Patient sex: M
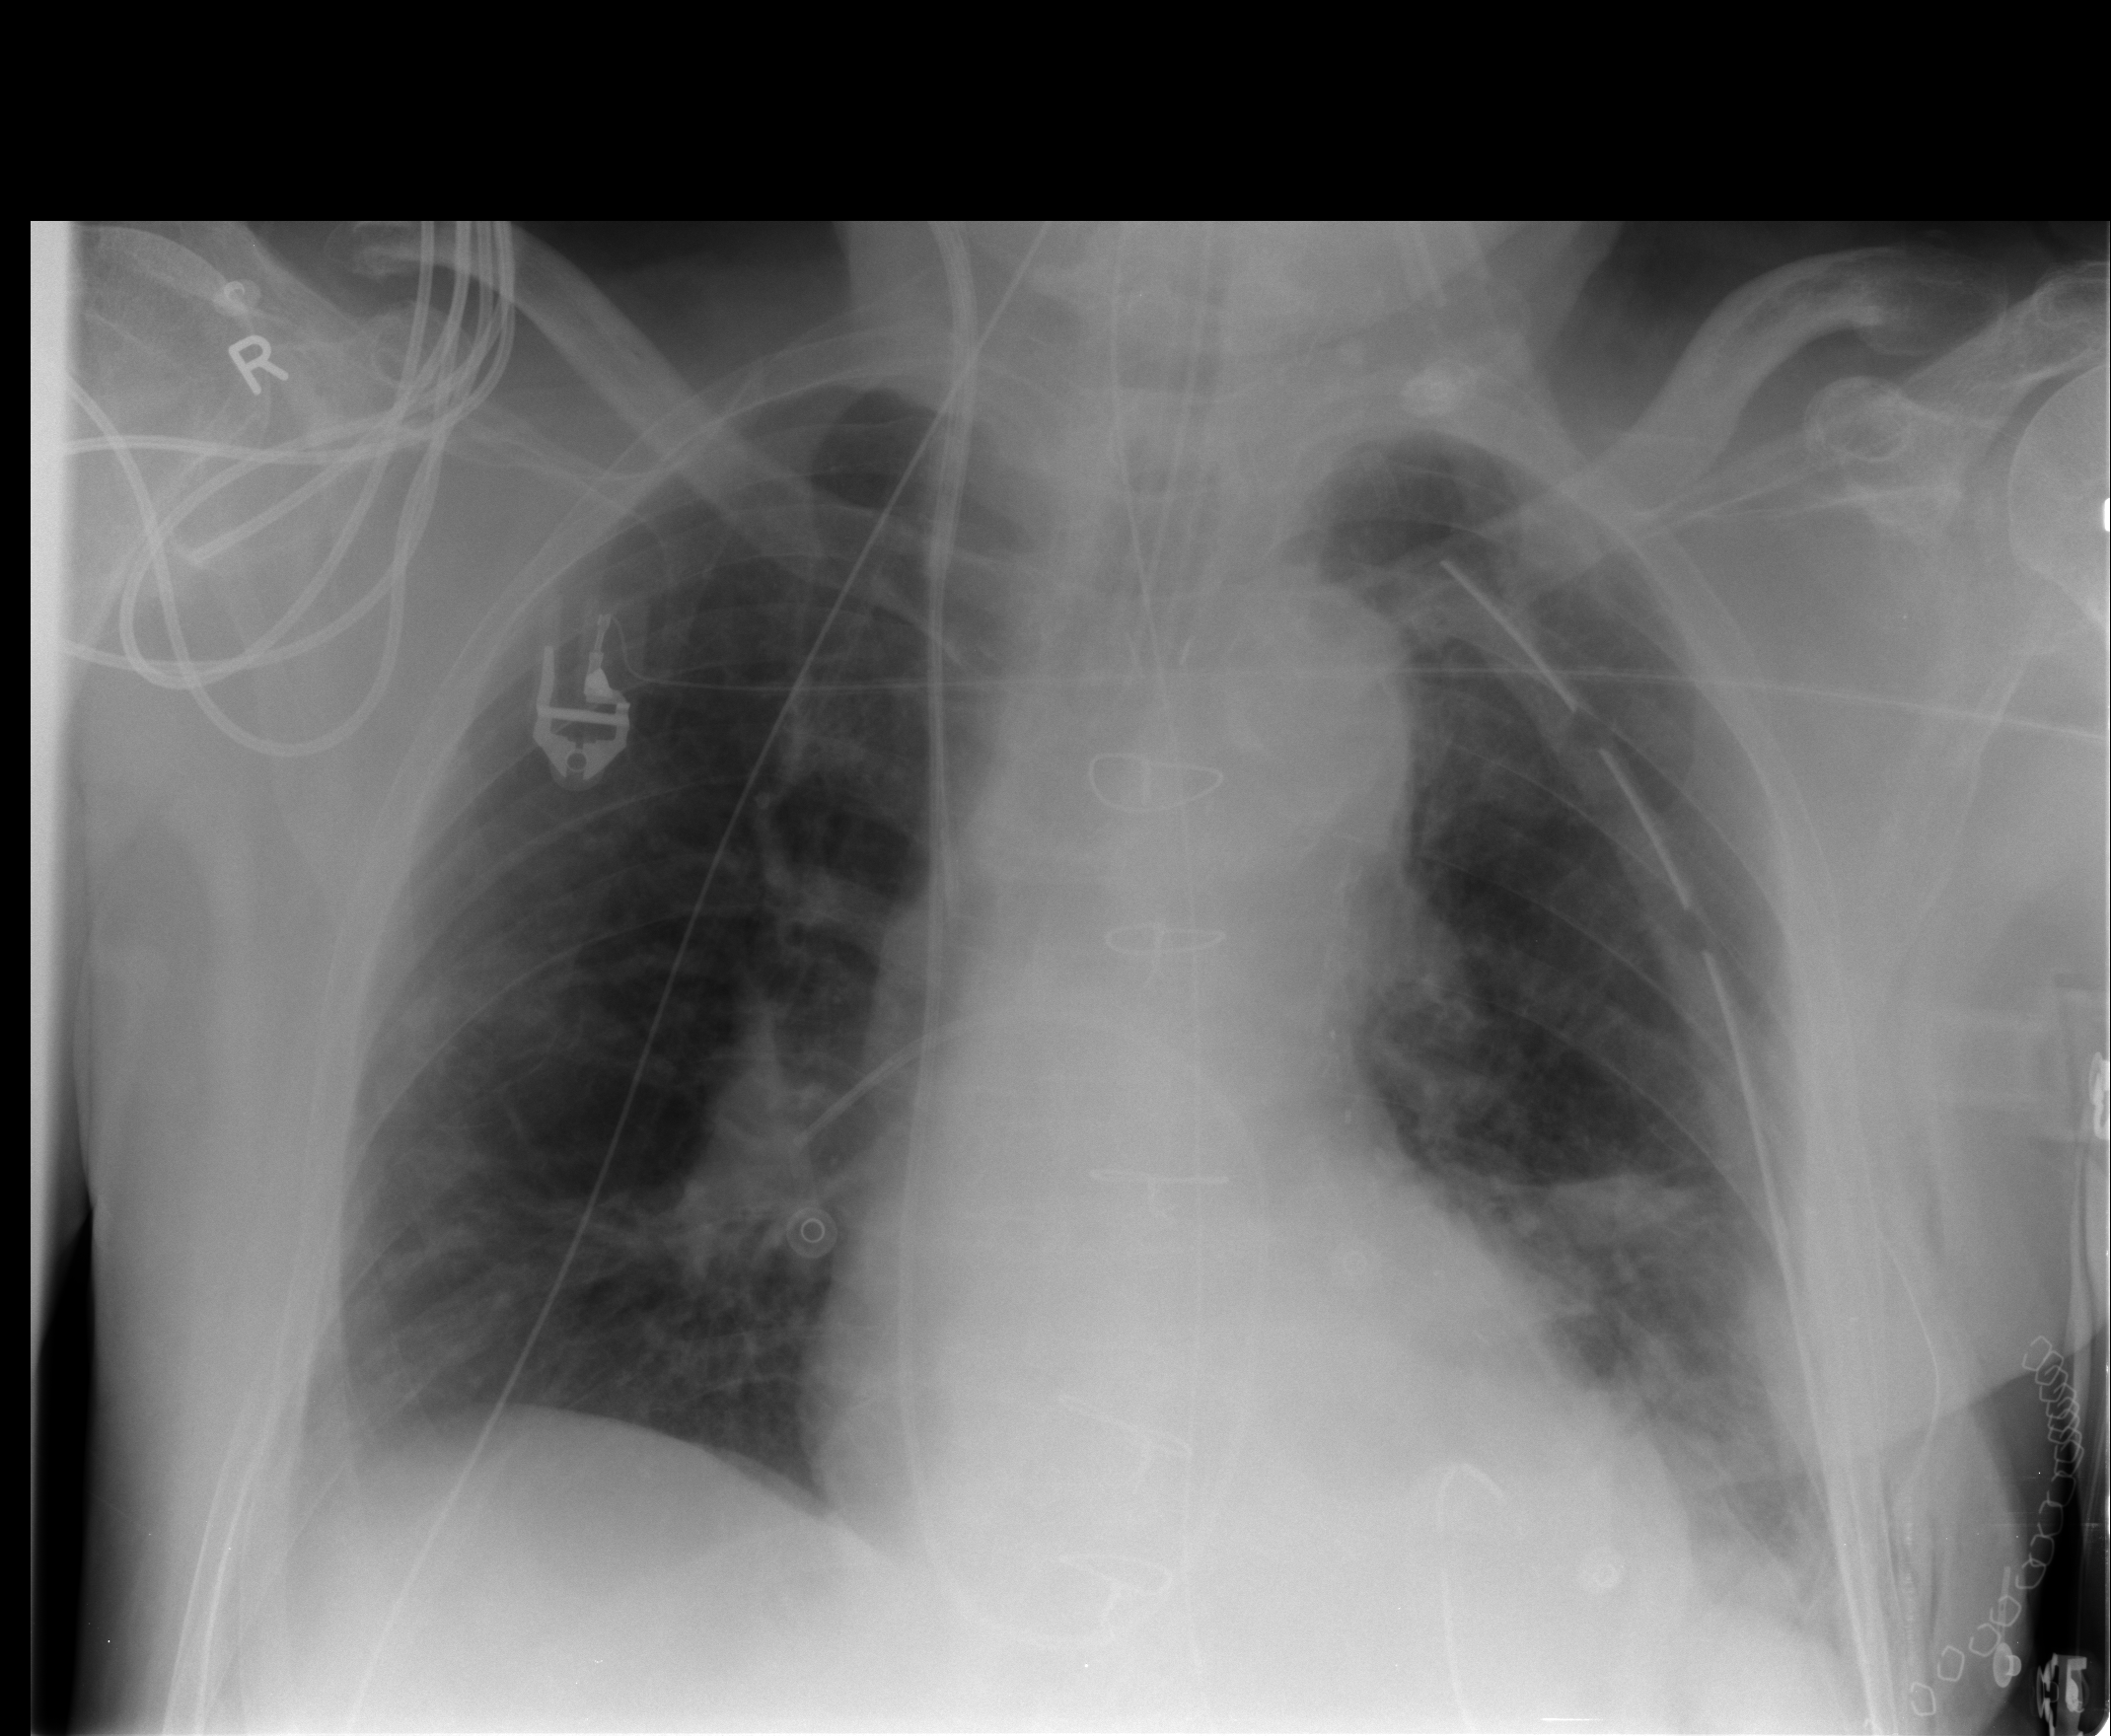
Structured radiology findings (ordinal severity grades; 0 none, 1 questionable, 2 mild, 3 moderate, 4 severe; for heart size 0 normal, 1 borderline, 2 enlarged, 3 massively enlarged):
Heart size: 1
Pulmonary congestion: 2
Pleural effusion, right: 1
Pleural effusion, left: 1
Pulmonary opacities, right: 0
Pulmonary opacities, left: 0
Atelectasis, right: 0
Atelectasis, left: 2